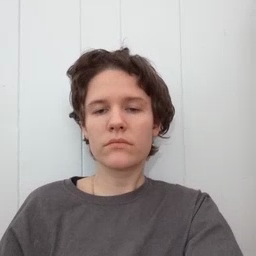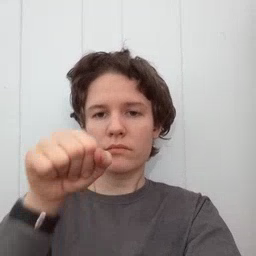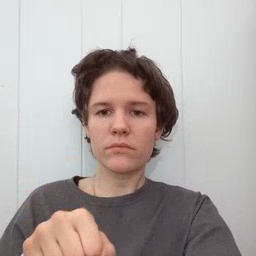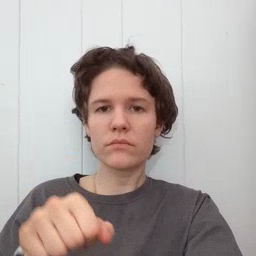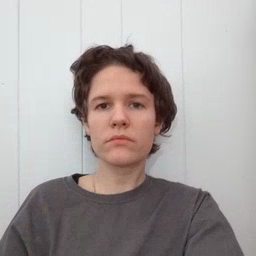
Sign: can